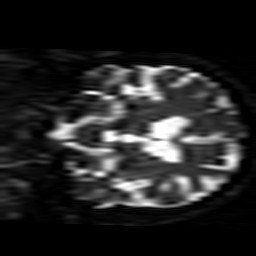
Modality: ADC
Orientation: coronal
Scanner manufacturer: siemens
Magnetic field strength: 1.5 T
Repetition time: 8.7 s
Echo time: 0.119 s